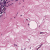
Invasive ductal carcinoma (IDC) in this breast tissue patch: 0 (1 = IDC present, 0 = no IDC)